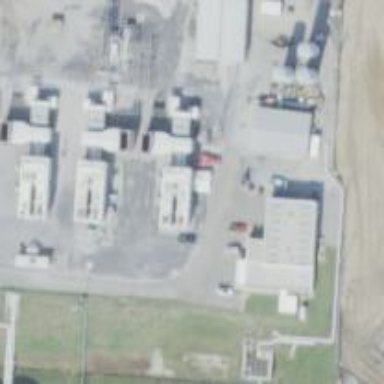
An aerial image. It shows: Gas turbine generator is in use.